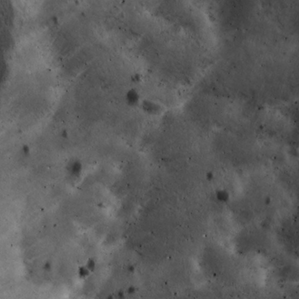
Label: non_frost